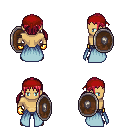
a pixel art fantasy rpg character, male body template, human, tanned skin, overskirt, metal pants, ruby red twin-tailed hairstyle, red bandana, gold gloves, brown shoes, shield, four views (front, back, left, right), 2x2 character sprite sheet, small pixel art, hard edges, no anti-aliasing